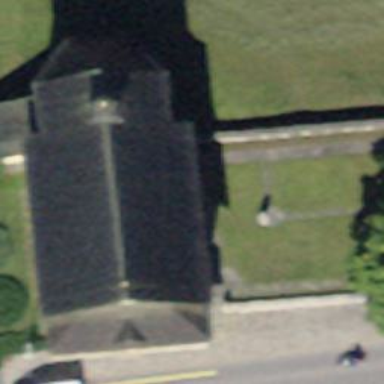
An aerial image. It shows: Chapel that serves as place of worship.